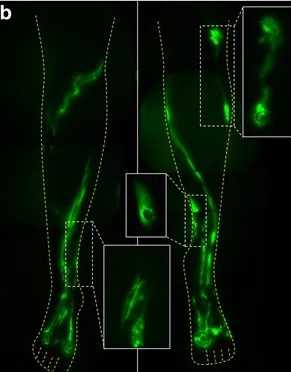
Her mother. While the mother had well-defined lymphatics, she also had areas with dermal backflow as shown in the inset images of (b).
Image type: pathology (immunostaining)